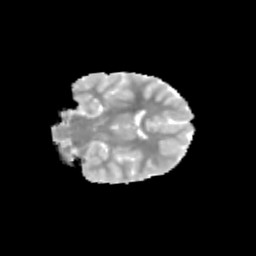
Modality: MD
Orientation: coronal
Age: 11
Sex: female
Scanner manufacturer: siemens
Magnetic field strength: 3 T
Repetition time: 3.8 s
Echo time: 0.07 s